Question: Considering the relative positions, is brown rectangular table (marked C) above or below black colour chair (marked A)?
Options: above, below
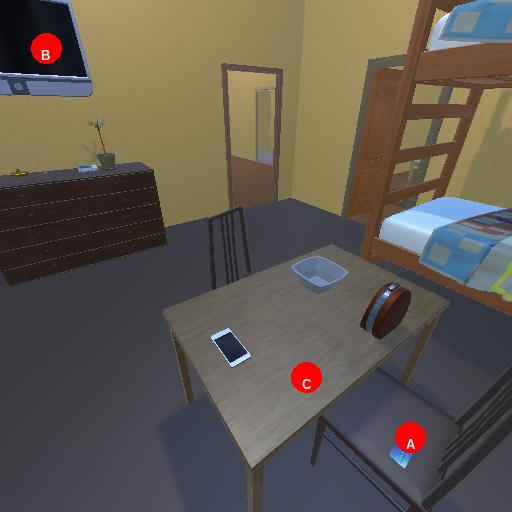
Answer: above